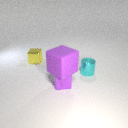
small cyan metal cylinder to the right of small purple rubber cube